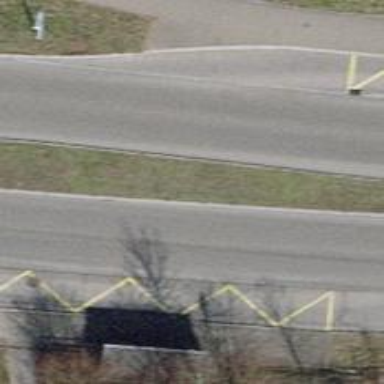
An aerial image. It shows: Bus stop with designated public transport stop position.